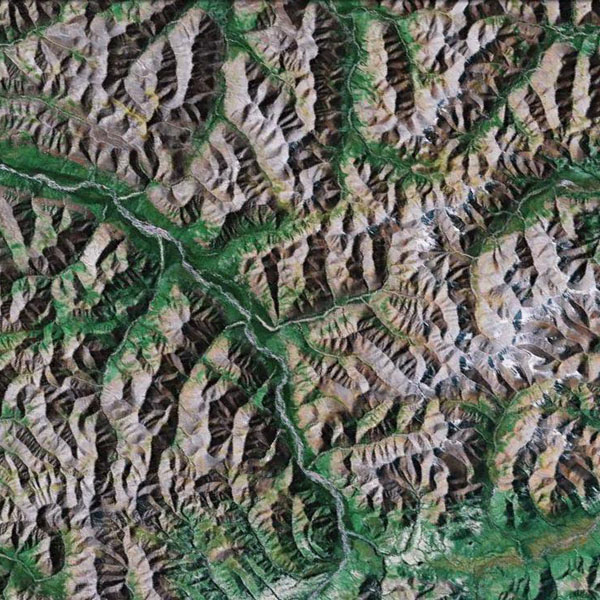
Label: Mountain